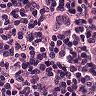
Metastatic tissue present: yes